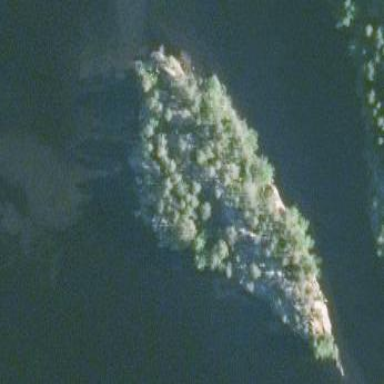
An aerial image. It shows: Islet covered with woodland.